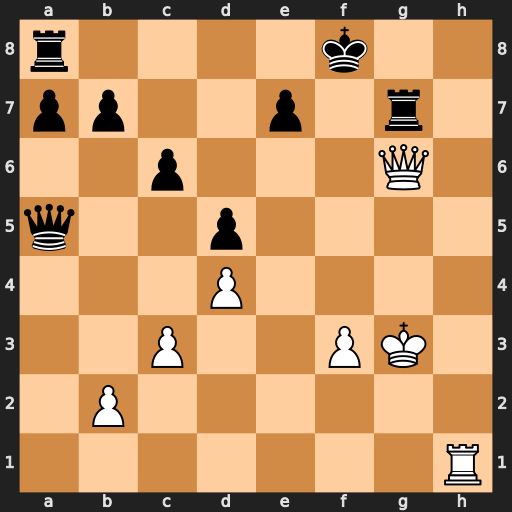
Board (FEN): r4k2/pp2p1r1/2p3Q1/q2p4/3P4/2P2PK1/1P6/7R
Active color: w
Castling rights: -
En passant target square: -
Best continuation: Rh8+ Rg8 Rxg8#